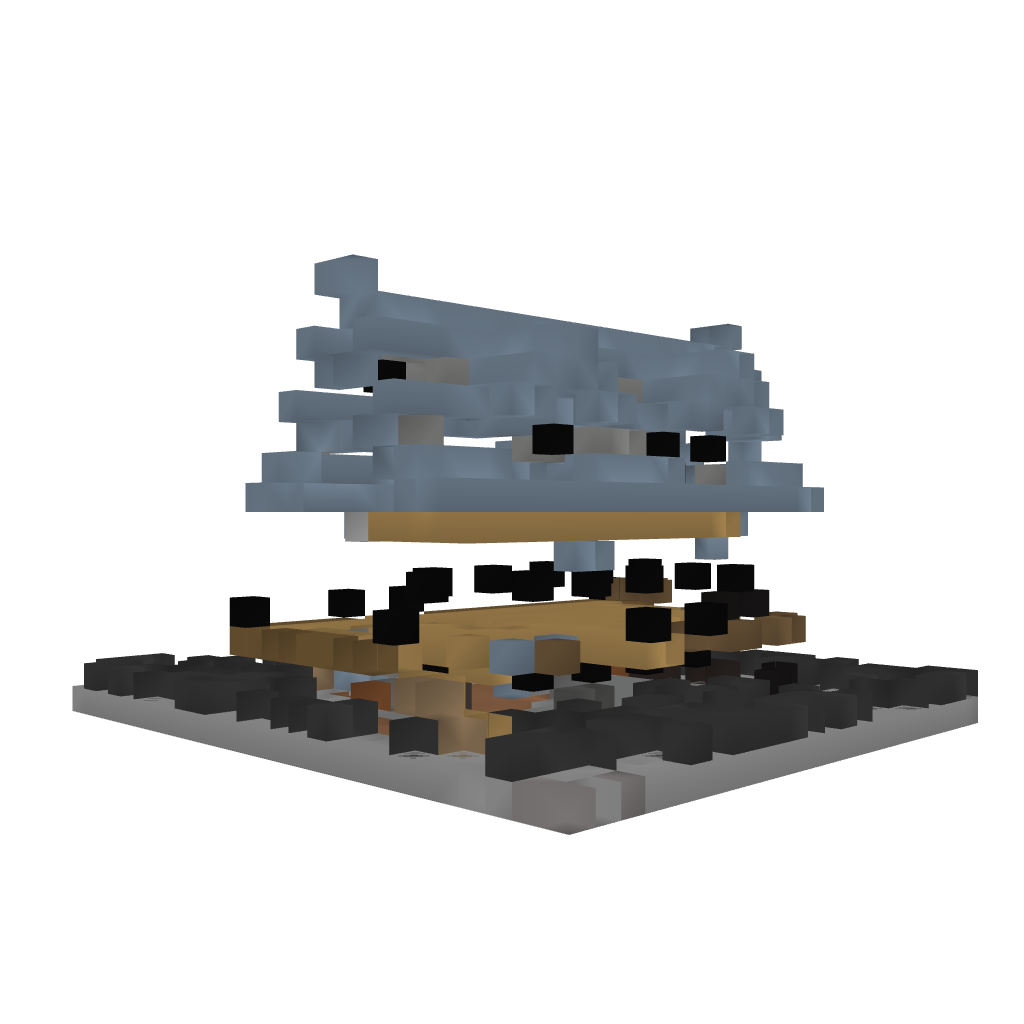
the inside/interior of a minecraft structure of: Medieval House #1 by iEdgy